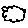
Label: cloud